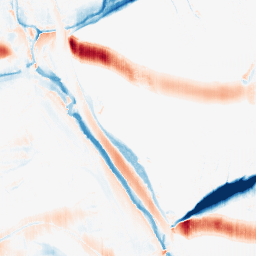
Category: morphological
Decomposition family: morphological_ellipse
Decomposition parameters: operation: average
width: 30
height: 5
Upsampling method: fft_zeropad
Upsampling parameters: scale: 8
Upsampling scale: 8